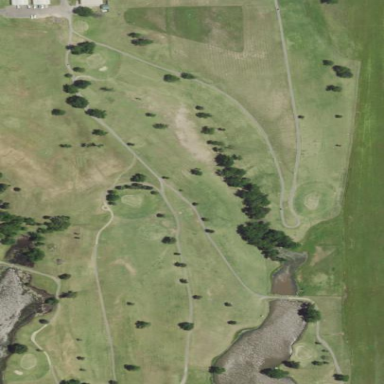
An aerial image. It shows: Asphalt path that serves as golf cartpath.